Interaction volume radius: 5 \u00c5
Interaction volume height: 15 \u00c5
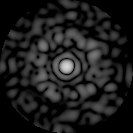
Disorder parameter: 0.744